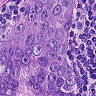
Metastatic tissue present: yes